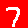
Digit: 7